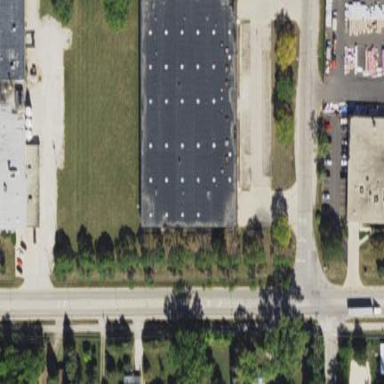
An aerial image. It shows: Commercial building.